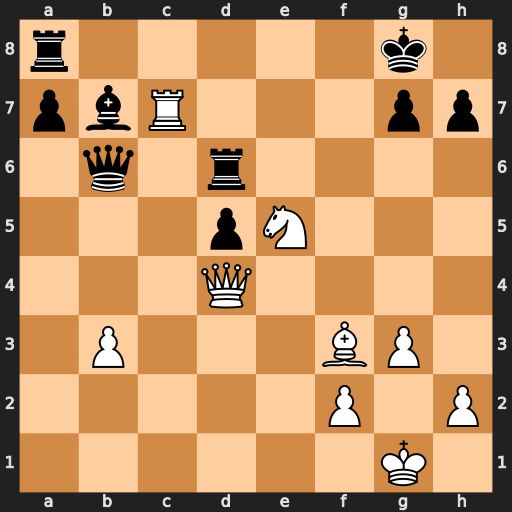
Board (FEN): r5k1/pbR3pp/1q1r4/3pN3/3Q4/1P3BP1/5P1P/6K1
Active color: w
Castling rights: -
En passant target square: -
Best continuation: Qxb6 Rxb6 Rxb7 Rxb7 Bxd5+ Kf8 Bxb7